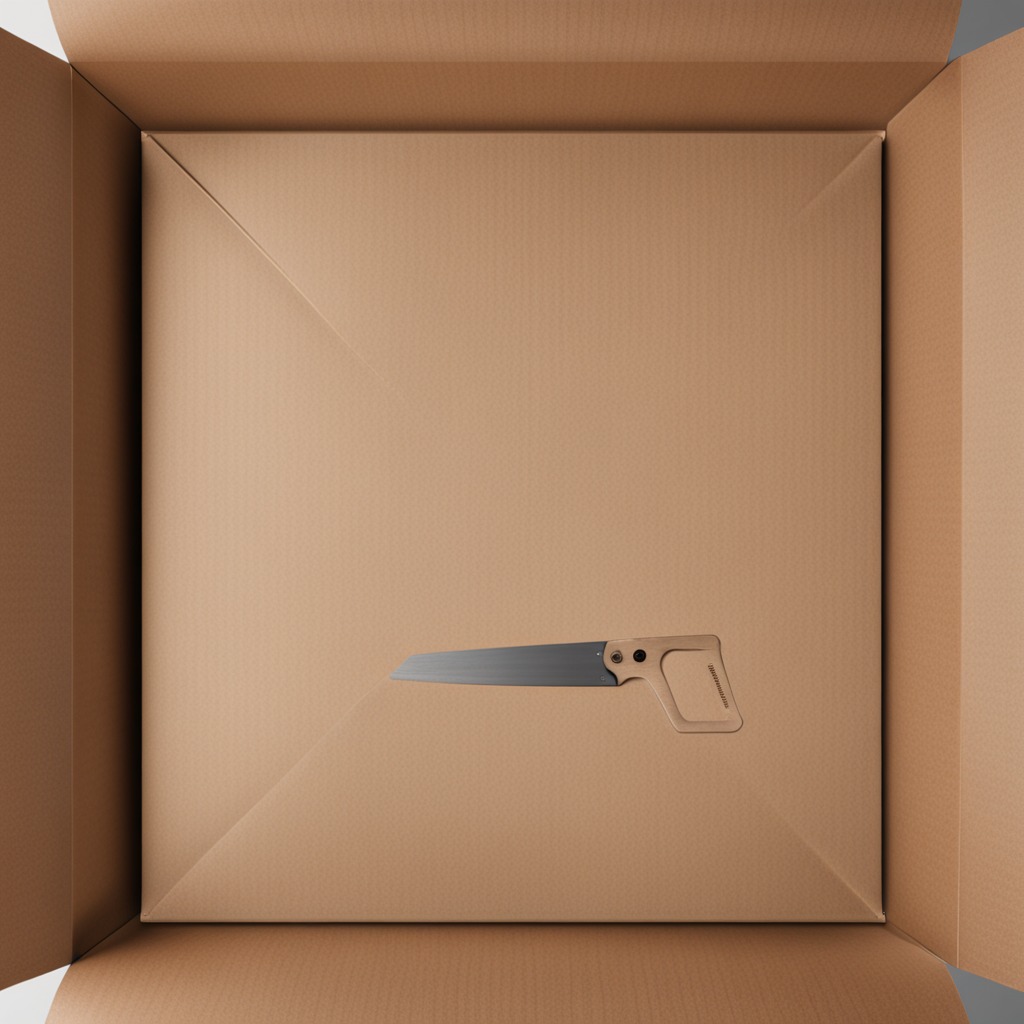
A handheld metal saw is lying on a clean dry cardboard box surface in an outdoor workshop during daytime bright natural light soft shadows slightly creased but